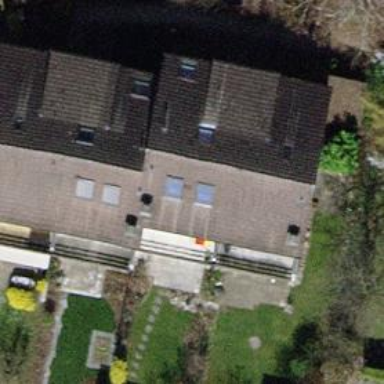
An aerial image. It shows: Gabled house with brown roof. The roof is oriented across the building.